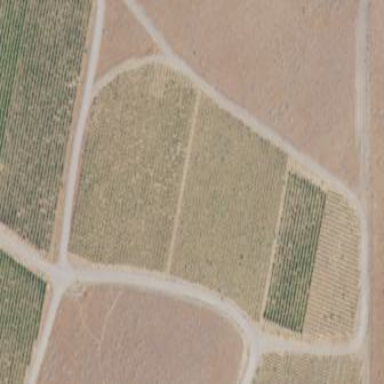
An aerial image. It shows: Vineyard growing grapes.